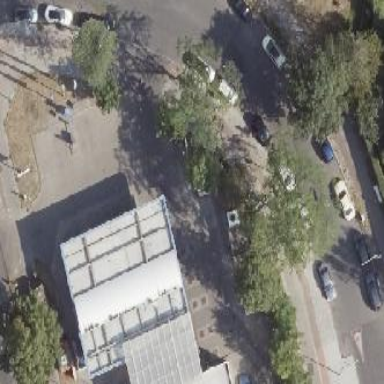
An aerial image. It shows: Fuel station with CNG available under roof.